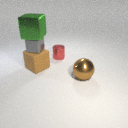
small gray metal cube above large brown rubber cube